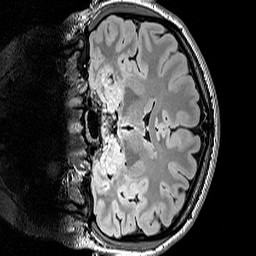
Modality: FLAIR
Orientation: coronal
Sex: female
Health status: ill
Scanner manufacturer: siemens
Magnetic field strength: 3 T
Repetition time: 5 s
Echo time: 0.388 s